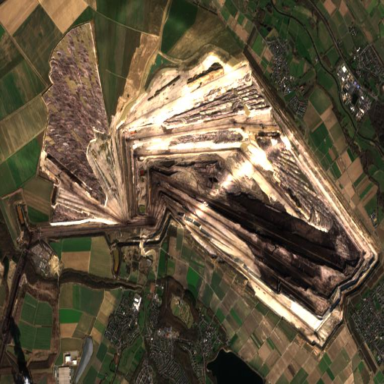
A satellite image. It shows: Quarry area.